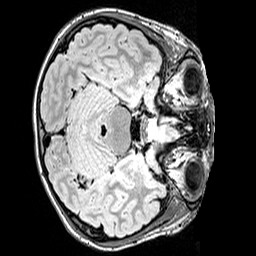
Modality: FLAIR
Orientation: axial
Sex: male
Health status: ill
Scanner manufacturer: siemens
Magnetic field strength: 3 T
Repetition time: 5 s
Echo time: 0.388 s